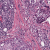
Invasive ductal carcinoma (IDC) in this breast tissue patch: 1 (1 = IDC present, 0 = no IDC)